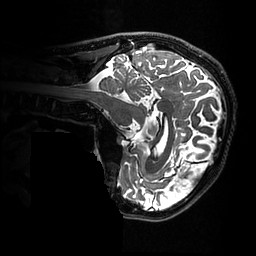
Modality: T2w
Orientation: sagittal
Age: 30
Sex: male
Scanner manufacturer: ge
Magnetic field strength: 3 T
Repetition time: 3.202 s
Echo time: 0.06582 s